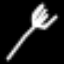
Label: fork